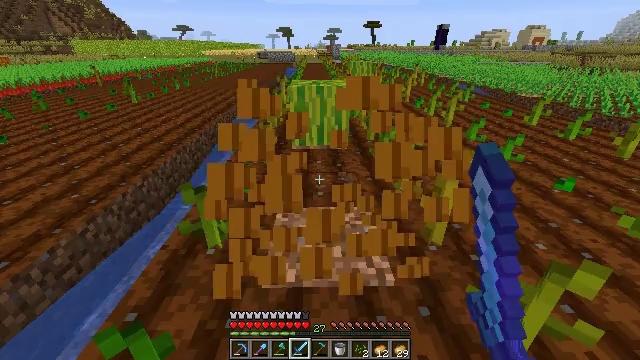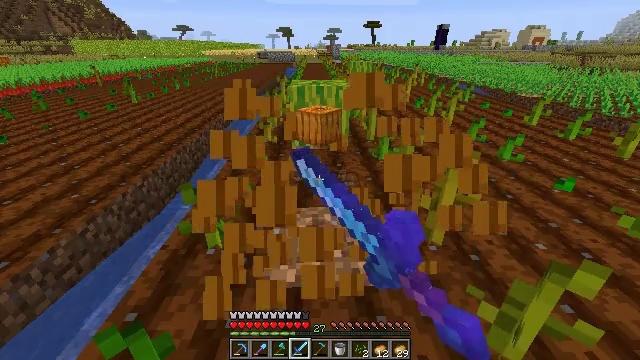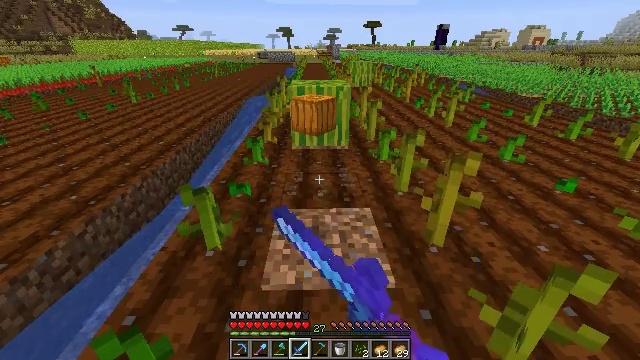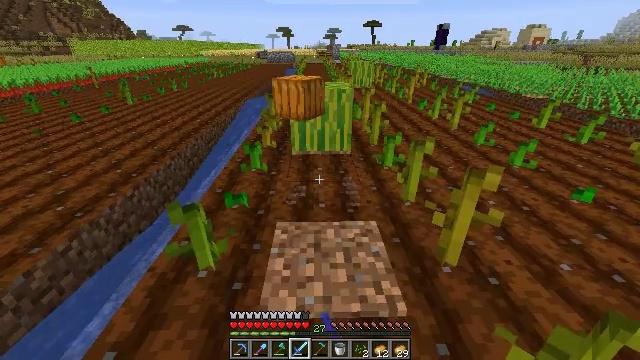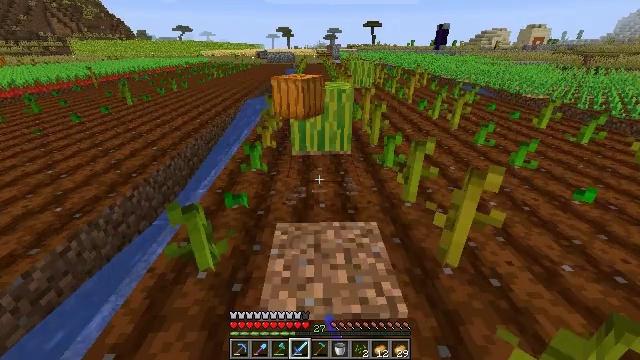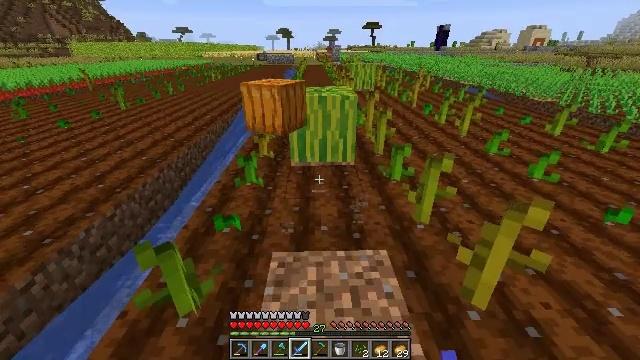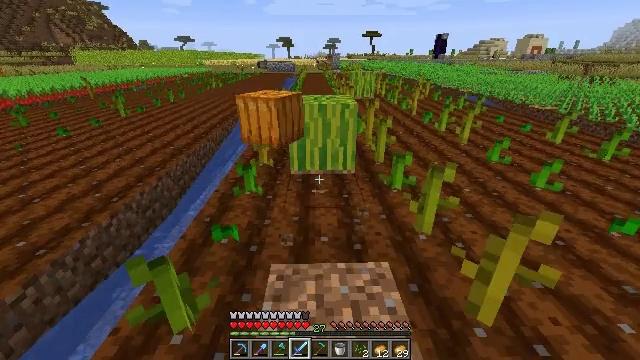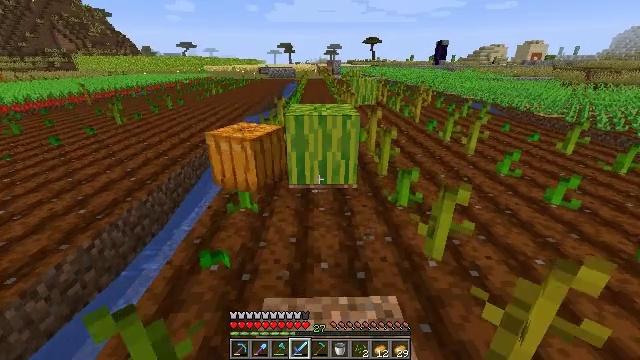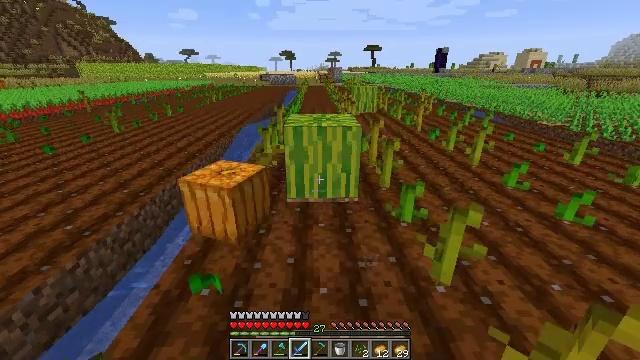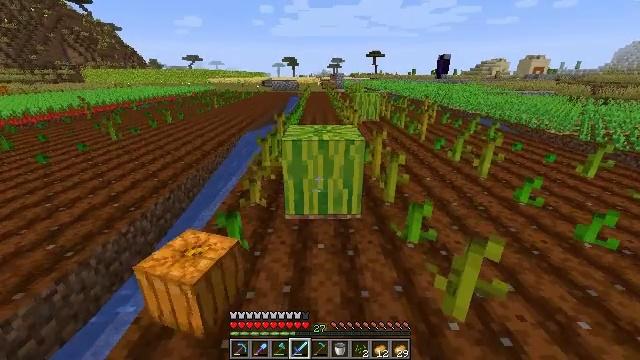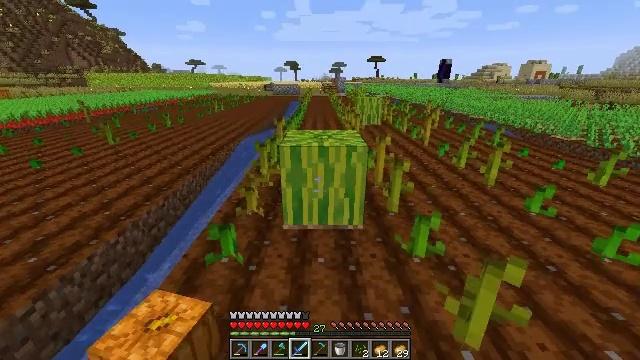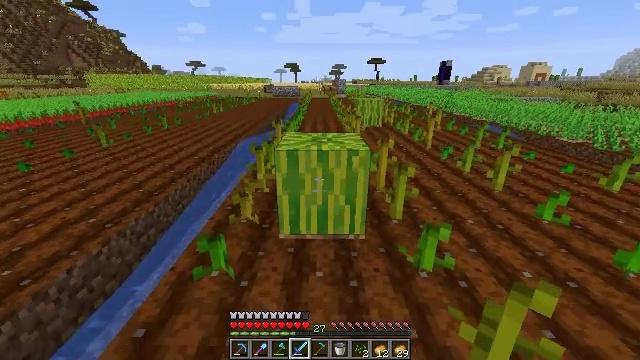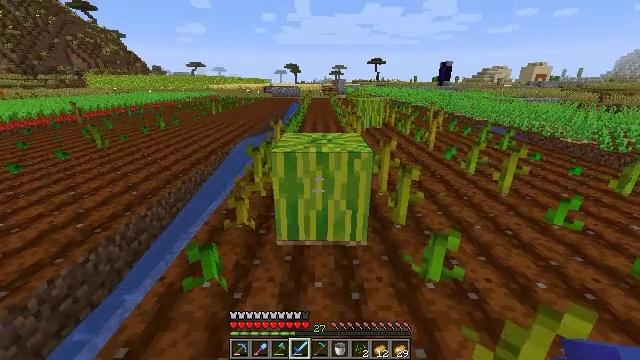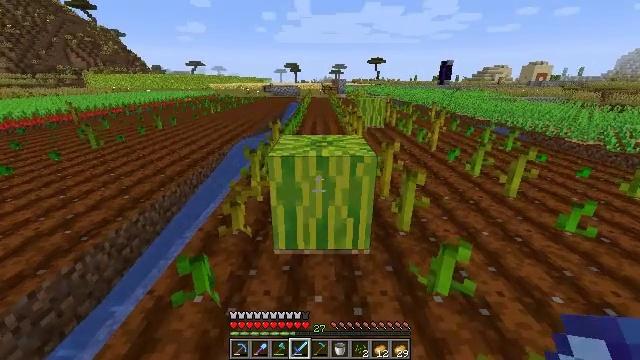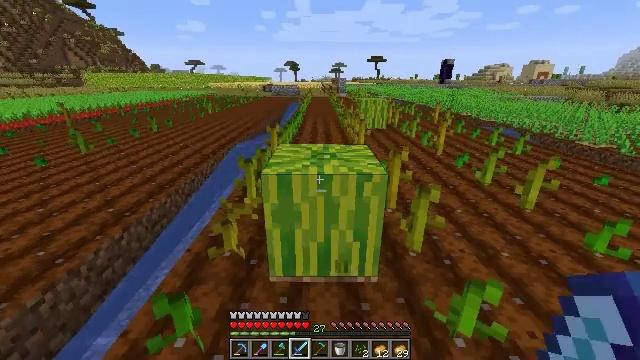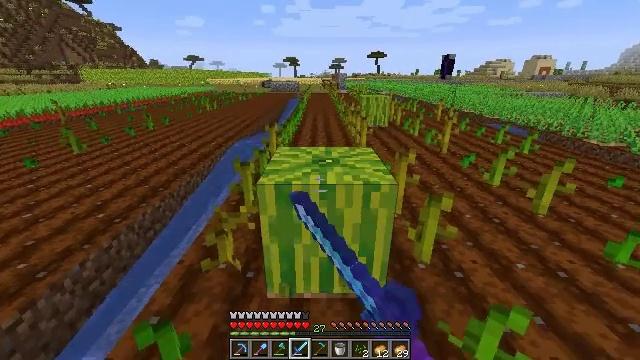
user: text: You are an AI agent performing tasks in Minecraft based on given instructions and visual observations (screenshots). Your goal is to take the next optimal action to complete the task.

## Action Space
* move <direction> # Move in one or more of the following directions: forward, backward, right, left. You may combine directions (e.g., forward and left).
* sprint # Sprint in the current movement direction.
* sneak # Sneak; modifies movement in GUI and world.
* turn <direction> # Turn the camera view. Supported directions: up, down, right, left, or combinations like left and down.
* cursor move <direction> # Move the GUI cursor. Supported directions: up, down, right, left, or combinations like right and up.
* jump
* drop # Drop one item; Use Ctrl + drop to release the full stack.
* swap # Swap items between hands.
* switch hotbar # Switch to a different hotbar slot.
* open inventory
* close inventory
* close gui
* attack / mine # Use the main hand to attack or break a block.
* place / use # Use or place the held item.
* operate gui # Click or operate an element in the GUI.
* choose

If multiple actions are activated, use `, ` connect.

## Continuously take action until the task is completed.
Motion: motion action
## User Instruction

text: Gather melon for food.
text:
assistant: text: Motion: attack / mine
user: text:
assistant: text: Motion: move forward, attack / mine
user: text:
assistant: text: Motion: move forward, attack / mine
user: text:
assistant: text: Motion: move forward
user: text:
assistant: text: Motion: move forward
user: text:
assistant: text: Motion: move forward, turn up
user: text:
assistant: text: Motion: move forward, turn up
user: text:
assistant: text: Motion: move forward, turn up
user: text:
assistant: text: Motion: move forward, turn up
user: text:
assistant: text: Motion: move forward
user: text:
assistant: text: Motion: move forward
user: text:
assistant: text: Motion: move forward
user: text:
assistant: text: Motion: move forward
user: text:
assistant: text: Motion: move forward, attack / mine
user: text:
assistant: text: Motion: move forward, attack / mine
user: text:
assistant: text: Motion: move forward, turn down, attack / mine
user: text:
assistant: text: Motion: move forward, attack / mine
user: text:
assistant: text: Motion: move forward, attack / mine
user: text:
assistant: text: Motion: attack / mine
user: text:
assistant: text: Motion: attack / mine
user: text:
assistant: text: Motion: attack / mine
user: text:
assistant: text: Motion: attack / mine
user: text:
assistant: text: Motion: attack / mine
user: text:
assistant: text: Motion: attack / mine
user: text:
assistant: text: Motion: attack / mine
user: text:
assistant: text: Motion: attack / mine
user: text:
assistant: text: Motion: attack / mine
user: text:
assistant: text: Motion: attack / mine
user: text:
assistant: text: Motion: attack / mine
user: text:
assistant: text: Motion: attack / mine